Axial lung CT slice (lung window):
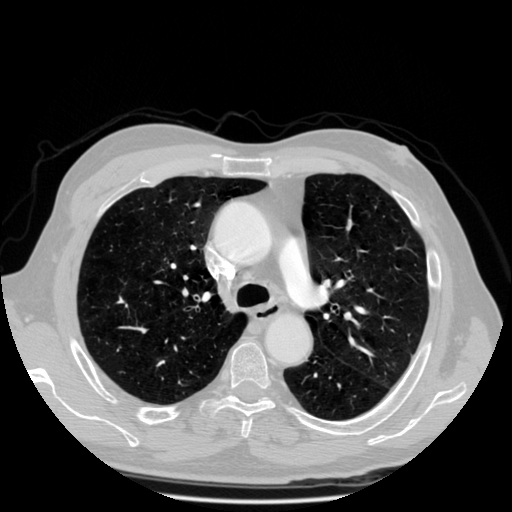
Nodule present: no